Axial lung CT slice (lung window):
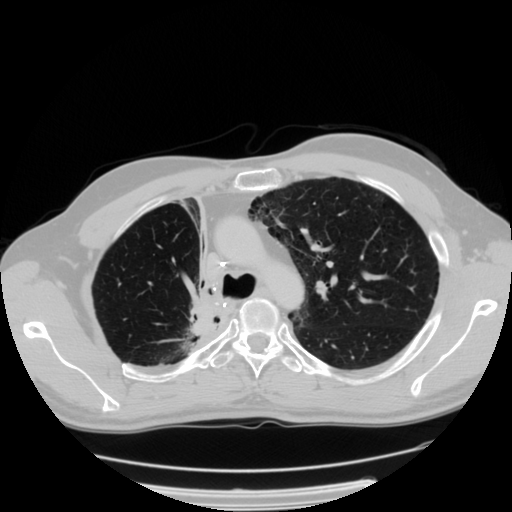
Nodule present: yes
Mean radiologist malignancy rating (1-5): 2.75